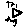
Label: triangle